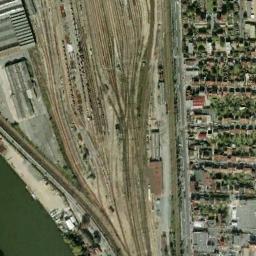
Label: railway_station